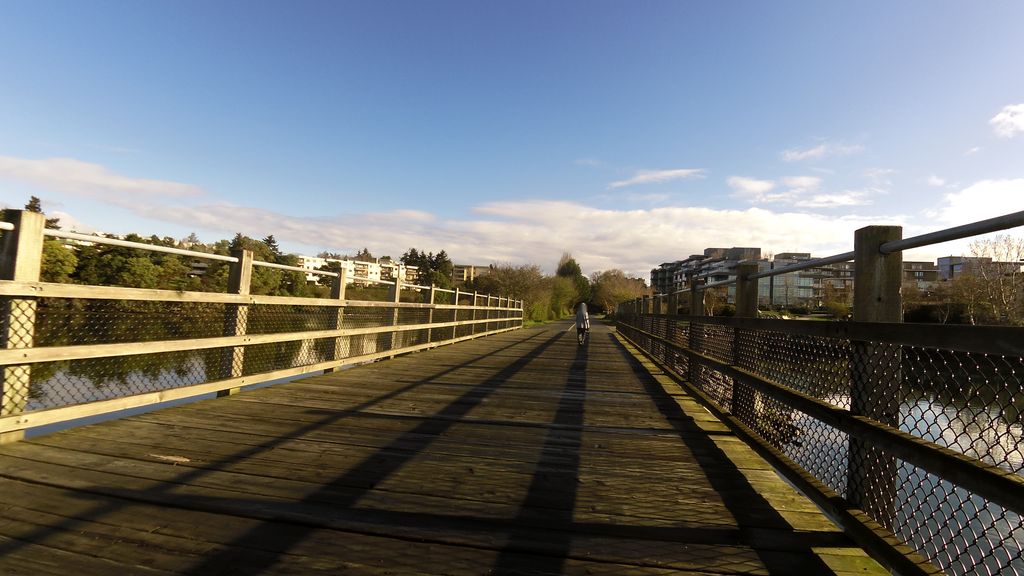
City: victoria